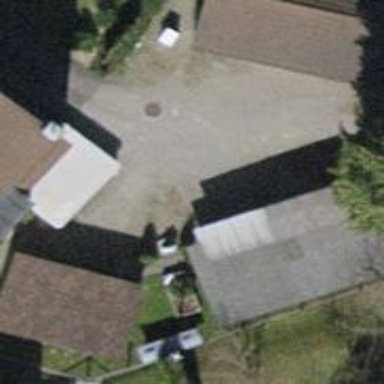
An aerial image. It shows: Carport building.